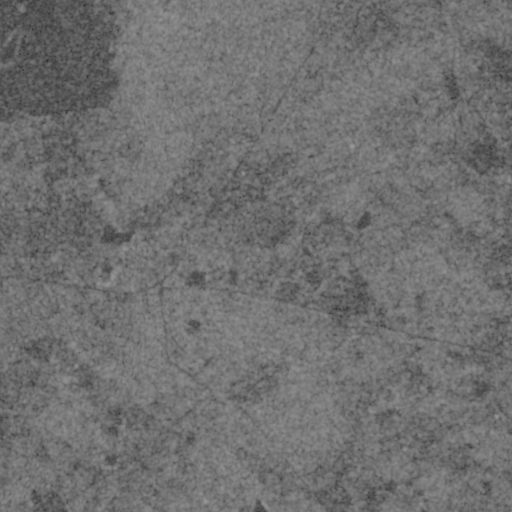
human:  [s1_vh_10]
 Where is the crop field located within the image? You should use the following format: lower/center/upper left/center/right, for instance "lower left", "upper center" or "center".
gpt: The crop field is located in the center of the image.
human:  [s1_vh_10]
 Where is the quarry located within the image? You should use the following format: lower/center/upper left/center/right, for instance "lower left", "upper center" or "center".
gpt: The quarry is located in the center left of the image.
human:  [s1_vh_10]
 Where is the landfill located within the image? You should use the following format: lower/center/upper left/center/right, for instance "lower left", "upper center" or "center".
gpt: There is no landfill in the image.

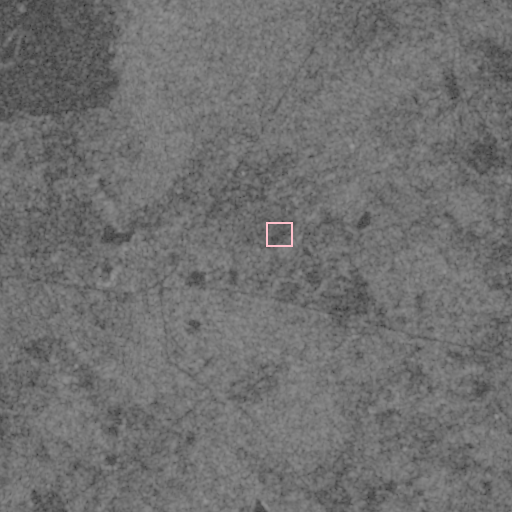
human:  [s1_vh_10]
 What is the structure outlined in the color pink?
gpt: The structure outlined in pink is a crop field.
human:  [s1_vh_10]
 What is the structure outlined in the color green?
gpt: There is no green outline.